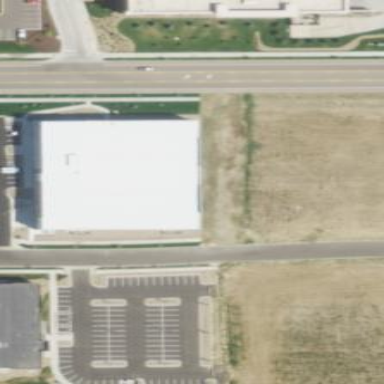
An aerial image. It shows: Building that serves as storage rental shop.